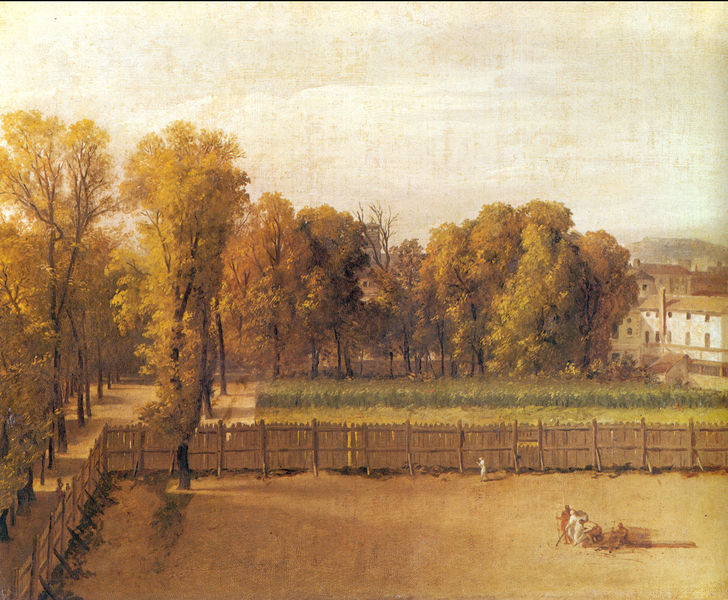
Titel: Une vue du jardin du Luxembourg
Künstler: Jacques Louis David
Standort: Paris
Institution: Musée du Louvre
Schlagwörter: baum, berg, blau, blätter, gemälde, gruppe, himmel, laub, mann, schatten, weiß, wolken, bäume, gelb, grün, impressionismus, landschaft, menschen, ocker, sand, sitzen, stadt, braun, fenster, grau, hell, hintergrund, holz, licht, männer, schwarz, strasse, dach, gebäude, gras, haus, park, rasen, tier, tiere, weg, wiese, wolke, zaun, leute, architektur, mensch, baumstamm, feld, horizont, häuser, hügel, mühle, natur, pappel, pappeln, stamm, gatter, pfad, boden, land, gold, realismus, kind, blatt, wald, arbeit, bauern, kamin, karren, kinder, schornstein, turm, garten, ansicht, acker, ernte, korn, dorf, dächer, allee, farbe, bauernhof, herbst, hof, koppel, latten, pause, rast, fabrik, holzzaun, platz, arbeiter, figuren, stämme, monet, bretter, baumkronen, bauer, arena, ortschaft, erdboden, brett, werkzeug, stäbe, alleen, gutshof, laubwerk, siedlung, ackerbau, freilicht, manufaktur, grund, golden, max liebermann, pflug, pflügen, umzäunung, sklaven, bretterzaun, saat, schonstein, inspektion, palisade, areal, gehege, spielfeld, geräte, alee, pallisade, umzäunt, landschfat, verwalter, schutzzaun